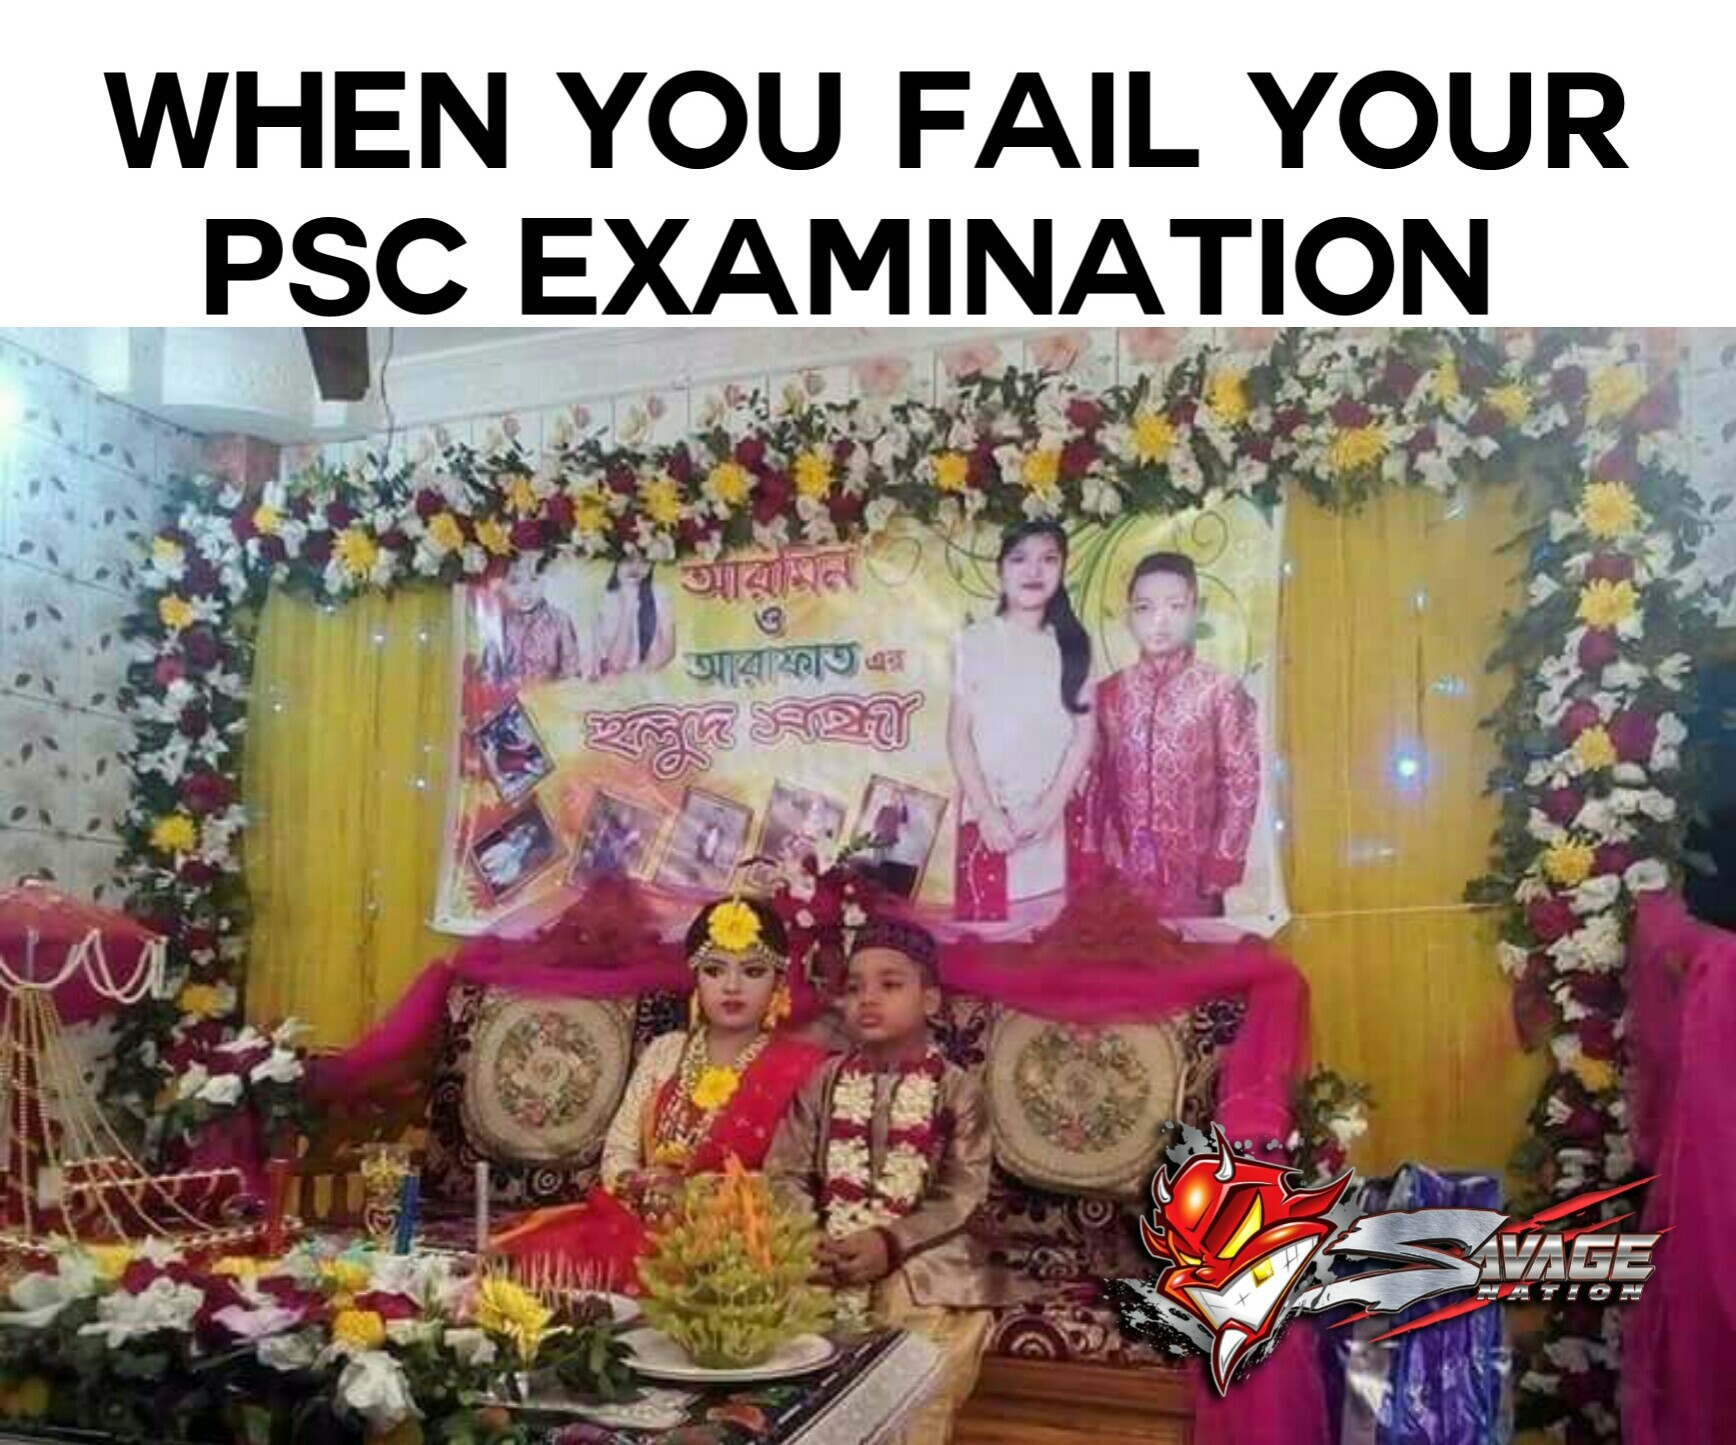
Caption: WHEN YOU FAIL YOUR PSC EXAMINATION
Label: non-hate